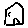
Label: house